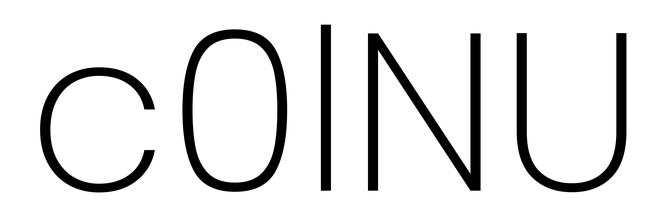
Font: Poppins-ExtraLight